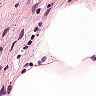
Metastatic tissue present: no